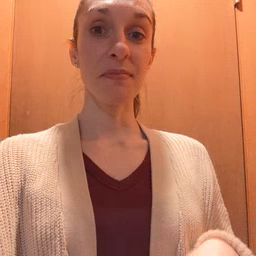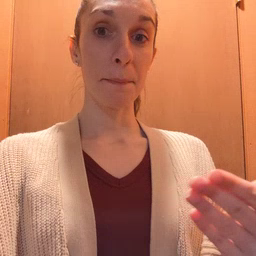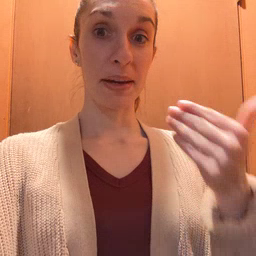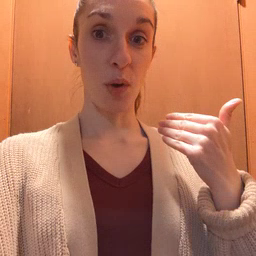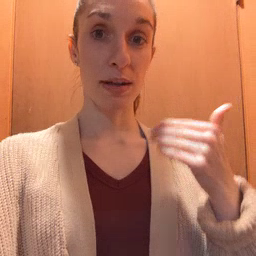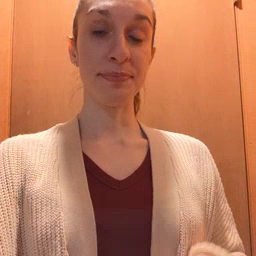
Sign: before